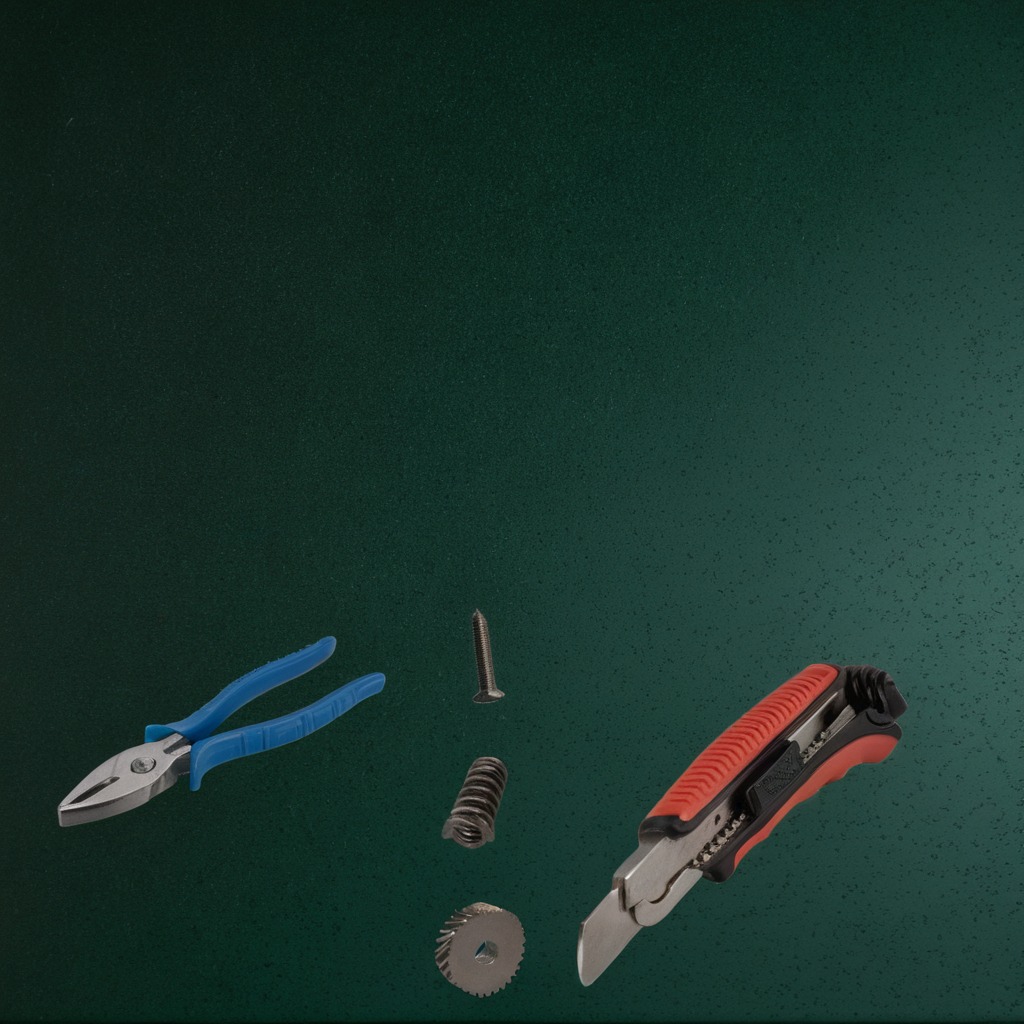
A steel gear with teeth, a utility knife, a metal machine screw, a pair of pliers, and a coiled metal spring are lying on a clean granite tabletop covered with a green rubber mat inside a workshop at night dim ambient light soft shadows worn but beneath the mat.